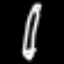
Label: pencil